Field crop: tomato
Growth stage: 1
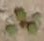
Species: solanum